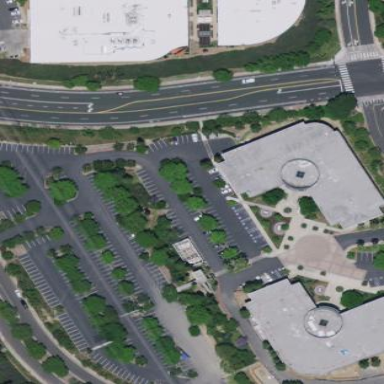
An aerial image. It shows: Office building.